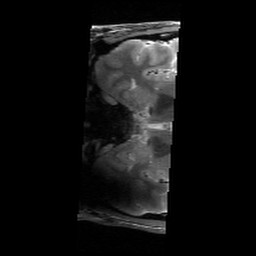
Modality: T2w
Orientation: coronal
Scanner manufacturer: siemens
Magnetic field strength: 6.98 T
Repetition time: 5.65 s
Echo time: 0.044 s